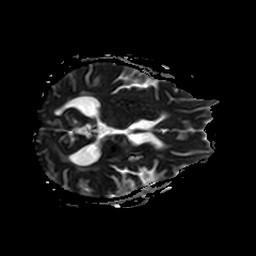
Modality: ADC
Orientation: axial
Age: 59
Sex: female
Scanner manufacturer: philips
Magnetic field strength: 3 T
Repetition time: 3.076 s
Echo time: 0.076 s